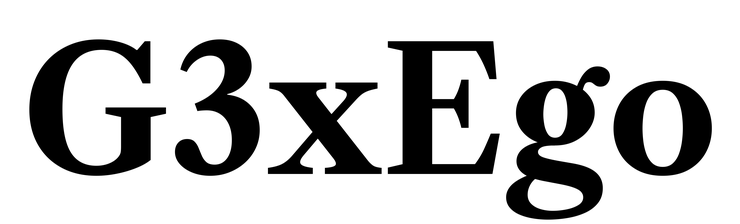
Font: LibreCaslonText_Bold